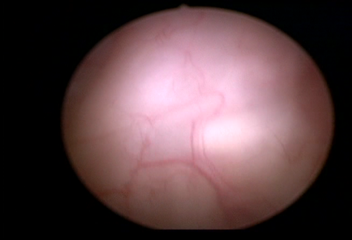
Modality: WLC
Class: Normal mucosa
Bladder cancer association: No